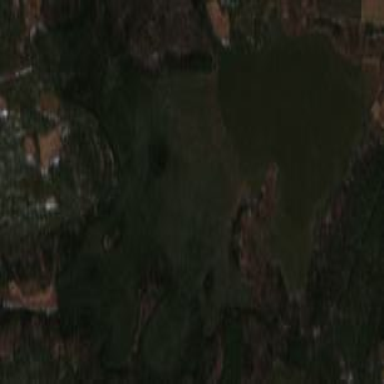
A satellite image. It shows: Wetland area.